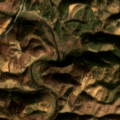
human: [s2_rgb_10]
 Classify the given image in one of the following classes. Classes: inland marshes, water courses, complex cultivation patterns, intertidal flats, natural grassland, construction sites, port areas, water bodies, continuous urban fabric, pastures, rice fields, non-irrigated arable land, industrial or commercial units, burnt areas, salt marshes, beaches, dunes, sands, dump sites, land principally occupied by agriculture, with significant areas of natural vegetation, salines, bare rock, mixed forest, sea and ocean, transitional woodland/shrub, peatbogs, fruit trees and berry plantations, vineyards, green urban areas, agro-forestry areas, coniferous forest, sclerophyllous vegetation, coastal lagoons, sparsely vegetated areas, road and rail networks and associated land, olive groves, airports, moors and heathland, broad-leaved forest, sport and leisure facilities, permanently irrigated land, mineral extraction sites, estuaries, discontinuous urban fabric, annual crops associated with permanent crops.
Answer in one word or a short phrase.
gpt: olive groves, complex cultivation patterns, land principally occupied by agriculture, with significant areas of natural vegetation, mixed forest, transitional woodland/shrub